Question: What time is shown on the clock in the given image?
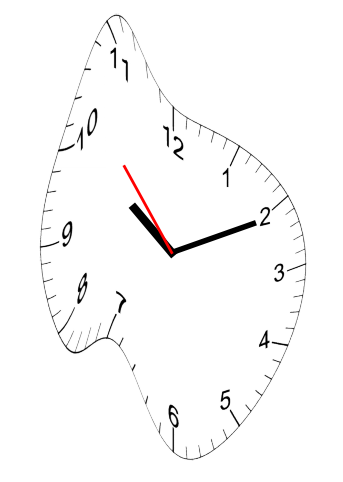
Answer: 10:10:53